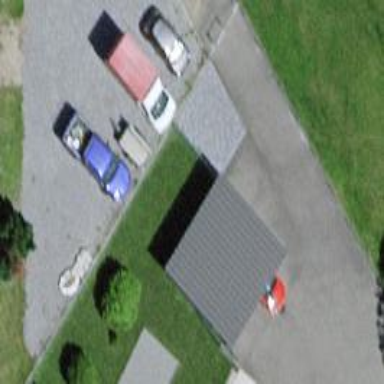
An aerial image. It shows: Carport structure.